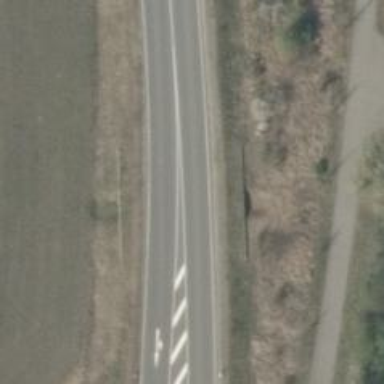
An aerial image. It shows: Secondary road with asphalt surface.